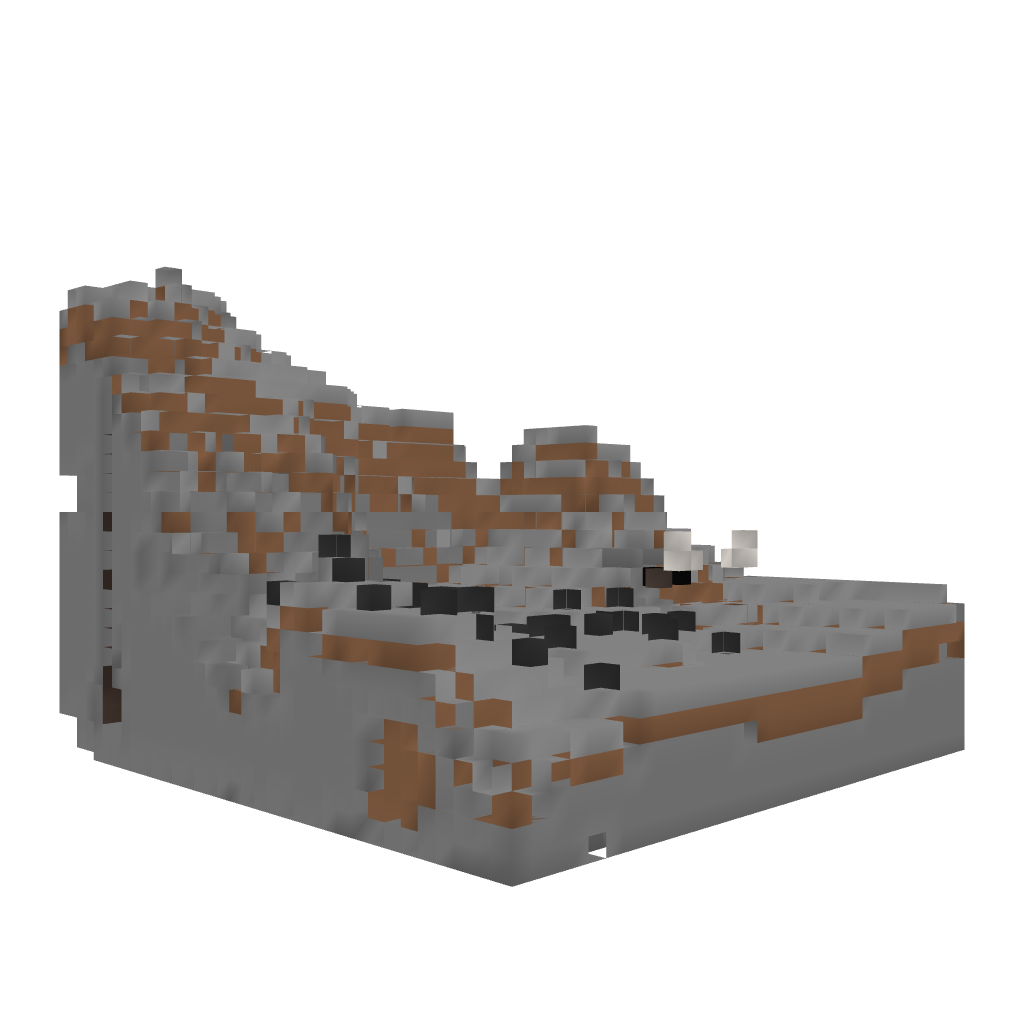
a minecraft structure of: The Quartz Labyrinth